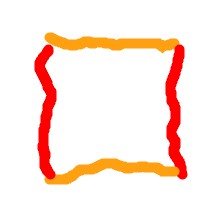
Shape: square